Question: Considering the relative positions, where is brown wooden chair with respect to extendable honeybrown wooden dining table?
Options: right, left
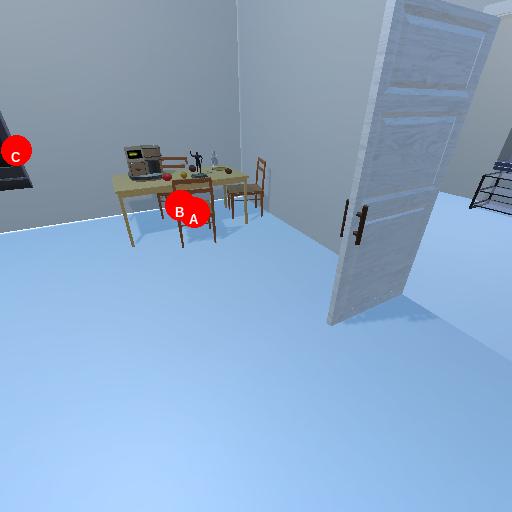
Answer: right